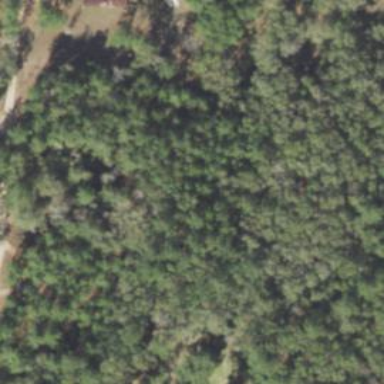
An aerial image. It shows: Mixed leaf woodland.